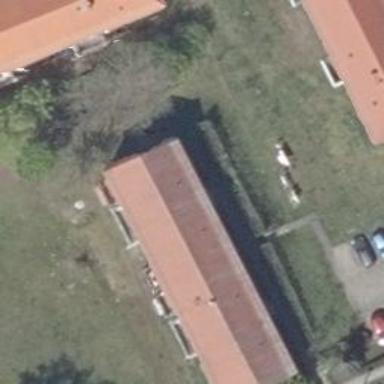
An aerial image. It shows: Building with red roof.